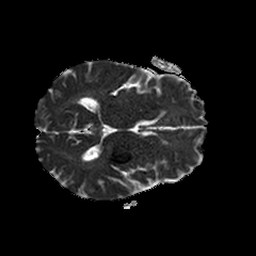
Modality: ADC
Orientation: axial
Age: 62
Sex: male
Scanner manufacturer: philips
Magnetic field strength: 1.5 T
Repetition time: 3.506 s
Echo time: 0.07078 s